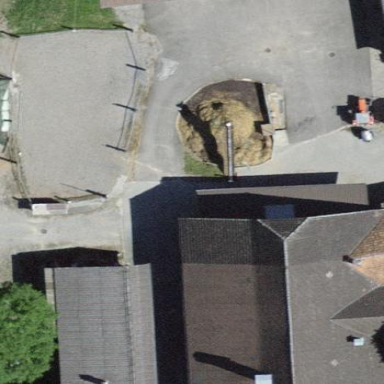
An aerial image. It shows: Farmyard area.